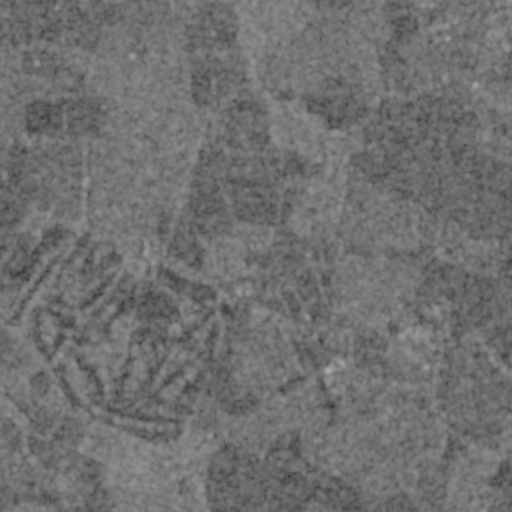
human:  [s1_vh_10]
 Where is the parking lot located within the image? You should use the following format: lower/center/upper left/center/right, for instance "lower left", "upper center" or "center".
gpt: The parking lot is located in the center of the image.
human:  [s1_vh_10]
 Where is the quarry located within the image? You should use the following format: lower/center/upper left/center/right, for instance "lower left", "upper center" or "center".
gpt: The quarry is located in the lower right of the image.
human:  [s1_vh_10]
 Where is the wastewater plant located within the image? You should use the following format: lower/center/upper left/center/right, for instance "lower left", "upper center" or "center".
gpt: The wastewater plant is located in the upper right of the image.
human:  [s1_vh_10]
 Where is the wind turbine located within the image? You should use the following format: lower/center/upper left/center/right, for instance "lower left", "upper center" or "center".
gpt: The wind turbine is located in the upper left of the image.
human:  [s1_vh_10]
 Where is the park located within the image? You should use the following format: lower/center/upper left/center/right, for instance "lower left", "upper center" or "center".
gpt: There is no park in the image.

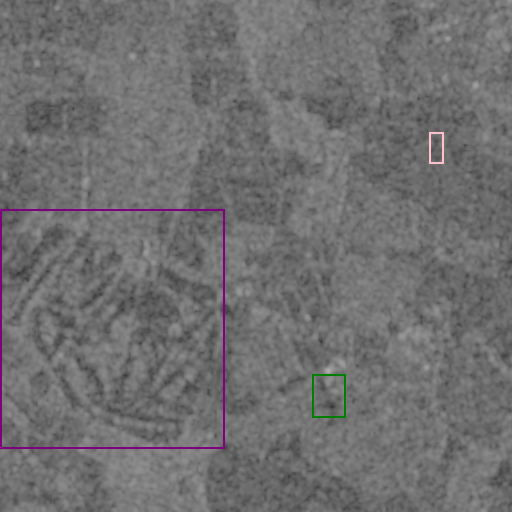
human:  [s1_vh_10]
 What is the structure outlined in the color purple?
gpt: The structure outlined in purple is a park.
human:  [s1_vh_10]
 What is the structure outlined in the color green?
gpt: The structure outlined in green is a quarry.
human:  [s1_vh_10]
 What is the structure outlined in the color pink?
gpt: The structure outlined in pink is a wastewater plant.
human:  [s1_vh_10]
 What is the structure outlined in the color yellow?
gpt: There is no yellow outline.